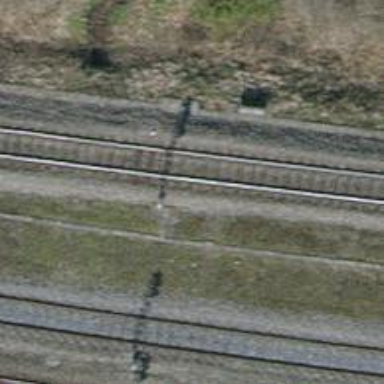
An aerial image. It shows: Railway signal.